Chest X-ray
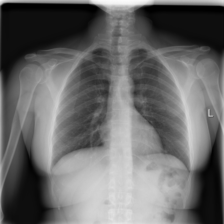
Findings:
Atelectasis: negative
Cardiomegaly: negative
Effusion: negative
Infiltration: negative
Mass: negative
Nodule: negative
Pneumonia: negative
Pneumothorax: negative
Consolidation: negative
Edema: negative
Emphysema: negative
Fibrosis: negative
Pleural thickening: negative
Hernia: negative